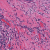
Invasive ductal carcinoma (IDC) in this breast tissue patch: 0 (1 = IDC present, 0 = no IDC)